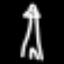
Label: The Eiffel Tower